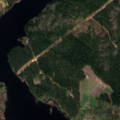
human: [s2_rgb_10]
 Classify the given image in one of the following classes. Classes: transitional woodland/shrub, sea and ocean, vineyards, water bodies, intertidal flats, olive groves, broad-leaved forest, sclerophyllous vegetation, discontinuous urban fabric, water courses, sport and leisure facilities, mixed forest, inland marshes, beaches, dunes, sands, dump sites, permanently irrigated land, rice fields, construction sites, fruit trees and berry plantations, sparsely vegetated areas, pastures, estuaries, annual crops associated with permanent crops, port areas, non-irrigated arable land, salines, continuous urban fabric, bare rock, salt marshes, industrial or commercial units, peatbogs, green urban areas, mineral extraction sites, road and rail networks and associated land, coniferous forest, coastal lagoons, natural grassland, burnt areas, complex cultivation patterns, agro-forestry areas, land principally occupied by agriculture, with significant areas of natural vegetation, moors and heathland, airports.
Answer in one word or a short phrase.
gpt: non-irrigated arable land, coniferous forest, mixed forest, sea and ocean